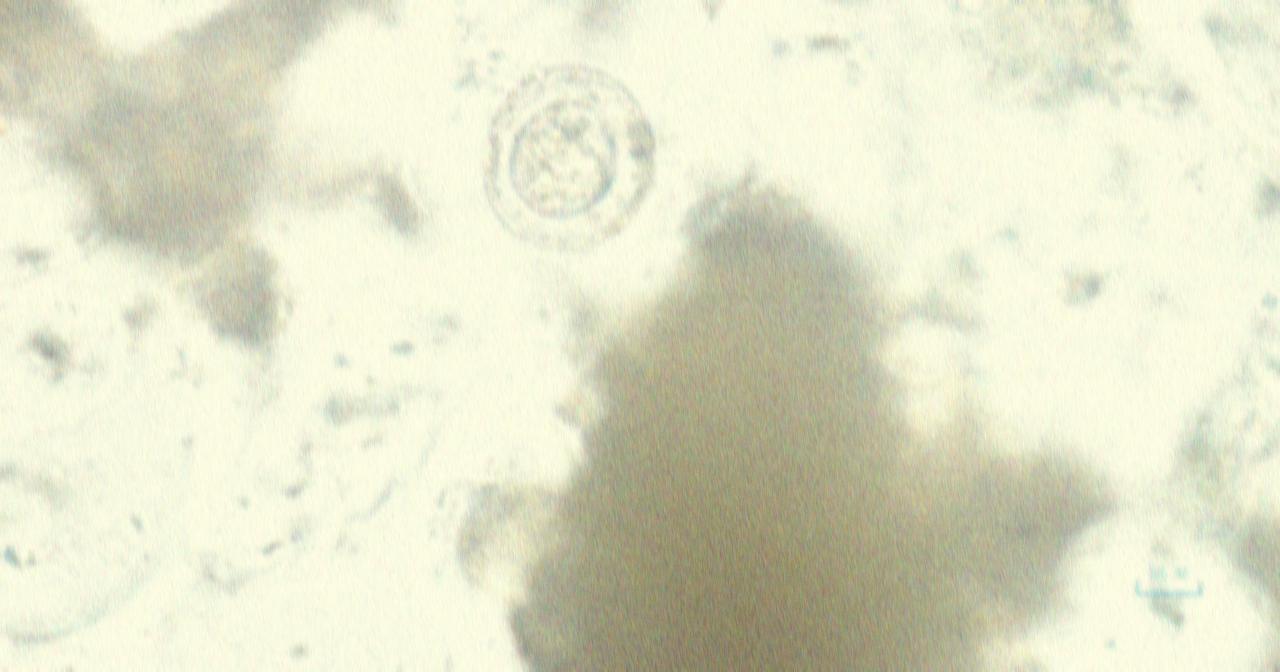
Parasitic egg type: Hymenolepis nana